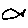
Label: fish